Current action and preconditions to check: trajectory_clear

Your task: For each precondition in the list above, predict whether it will hold at this action.

Consider the current scene as observed from the mobile robot's camera, and analyze the predicted future states of all dynamic agents (e.g., people, animals, vehicles, or any moving entities) within the NEXT SECOND.

IMPORTANT: Only answer "very likely" if you are absolutely certain—based on strong, clear evidence—that a dynamic agent will violate the precondition in the predicted future state. Do NOT answer "very likely" for unlikely, ambiguous, or low-probability risks.

Ask yourself for each precondition: Is there a high probability, with clear and convincing evidence, that the predicted future states of any dynamic agent will interfere with the predicted future state of the currently executing action within the NEXT SECOND, causing that precondition to fail?

Assess the risk level based on these predictions. Use "likely" or "very likely" if motions create a clear risk of interference.

Use "neutral" or "improbable" if agents are nearby but their predicted paths are clearly diverging or non-conflicting.

Failure Risk Categories: "very improbable", "improbable", "neutral", "likely", "very likely"

Answer Format: Output ONLY the probability_of_failure value from these categories: "very improbable", "improbable", "neutral", "likely", "very likely"

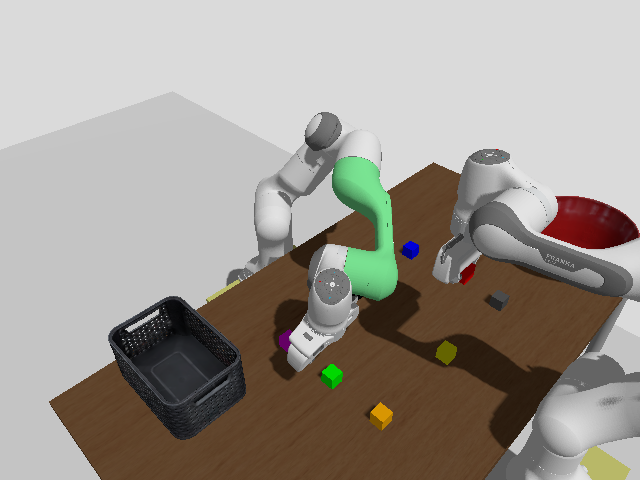

Answer: very improbable